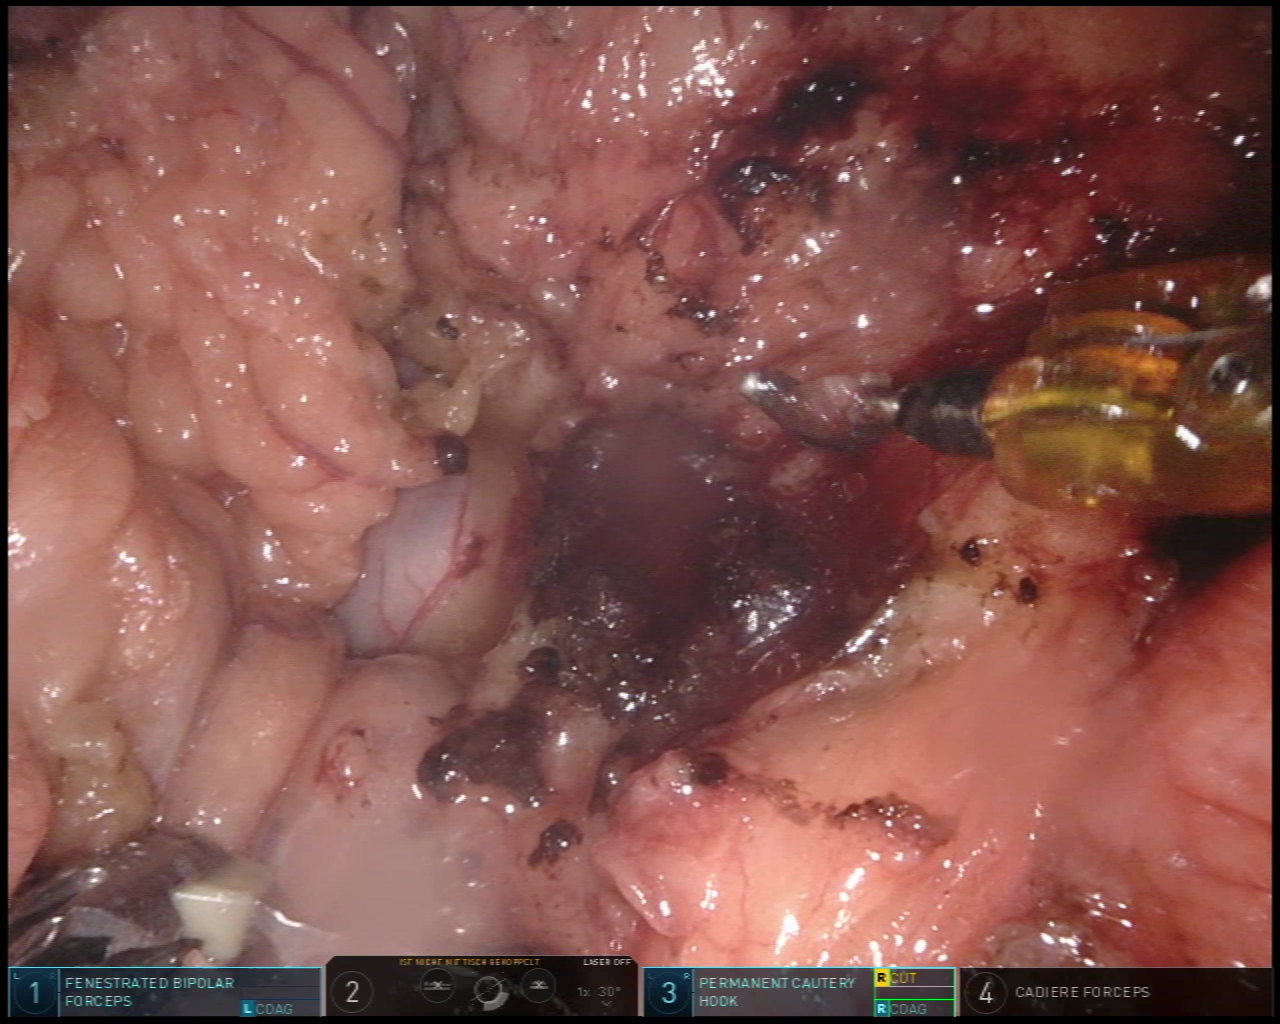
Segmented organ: stomach
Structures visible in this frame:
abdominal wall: no
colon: no
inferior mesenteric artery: no
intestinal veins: no
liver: no
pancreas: no
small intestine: no
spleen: no
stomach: yes
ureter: no
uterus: no
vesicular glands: no